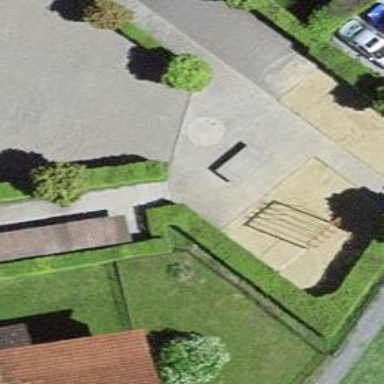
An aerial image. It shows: Pitch for leisure activities.